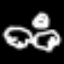
Label: angel